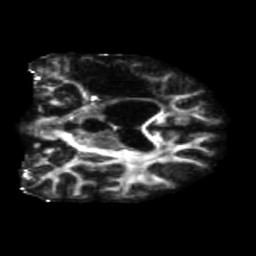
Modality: FA
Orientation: coronal
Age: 46
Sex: male
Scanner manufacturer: siemens
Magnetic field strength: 3 T
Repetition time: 5.47 s
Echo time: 0.0854 s